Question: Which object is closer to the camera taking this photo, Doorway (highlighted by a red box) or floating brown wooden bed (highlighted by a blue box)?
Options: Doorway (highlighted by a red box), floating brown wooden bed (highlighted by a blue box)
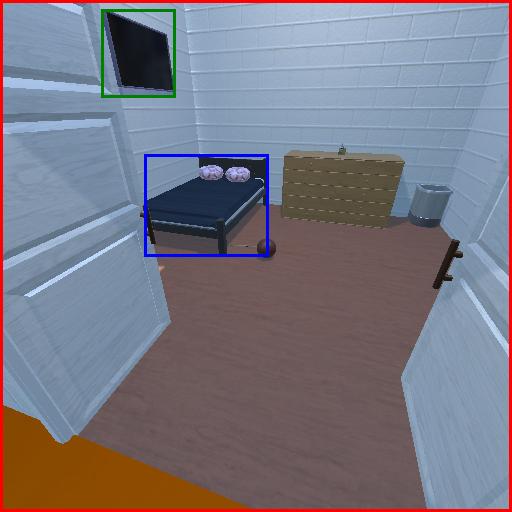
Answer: Doorway (highlighted by a red box)